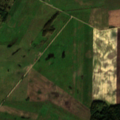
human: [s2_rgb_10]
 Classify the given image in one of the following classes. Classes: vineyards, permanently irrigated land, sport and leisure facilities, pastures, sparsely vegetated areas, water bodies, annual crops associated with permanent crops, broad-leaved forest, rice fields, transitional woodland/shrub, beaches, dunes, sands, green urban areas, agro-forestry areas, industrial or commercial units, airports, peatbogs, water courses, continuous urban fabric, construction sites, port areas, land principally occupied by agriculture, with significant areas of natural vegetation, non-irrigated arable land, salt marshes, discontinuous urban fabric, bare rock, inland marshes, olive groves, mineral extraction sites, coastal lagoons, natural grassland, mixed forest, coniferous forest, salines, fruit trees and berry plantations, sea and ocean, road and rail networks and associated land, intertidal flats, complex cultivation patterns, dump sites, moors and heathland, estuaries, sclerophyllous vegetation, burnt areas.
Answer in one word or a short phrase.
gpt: non-irrigated arable land, land principally occupied by agriculture, with significant areas of natural vegetation, mixed forest